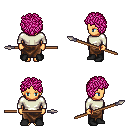
a pixel art fantasy rpg character, female body template, human, tanned skin, white long-sleeve shirt, robe skirt, pink curly afro hairstyle, black shoes, spear, four views (front, back, left, right), 2x2 character sprite sheet, small pixel art, hard edges, no anti-aliasing